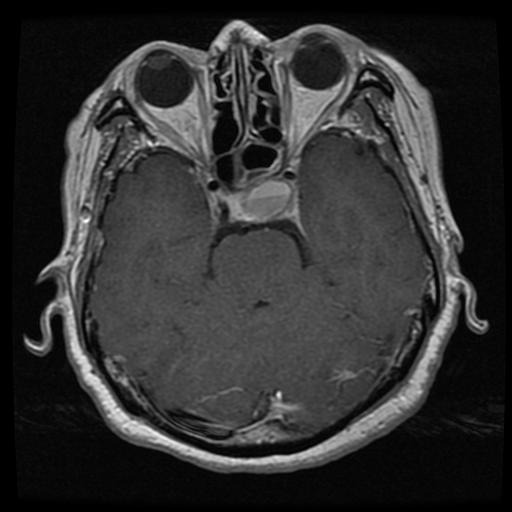
Label: pituitary